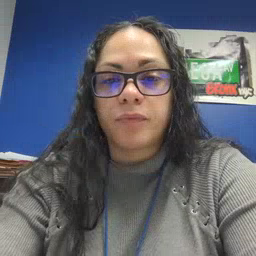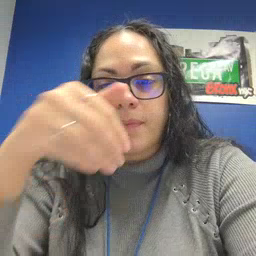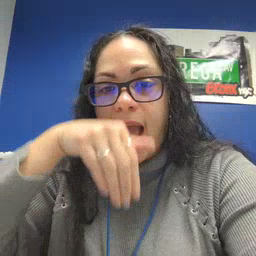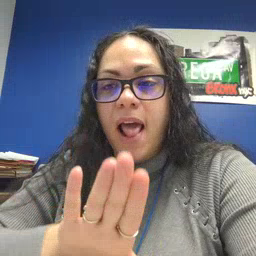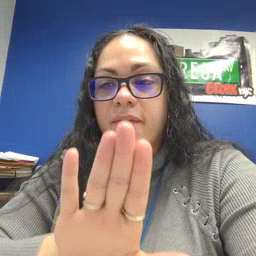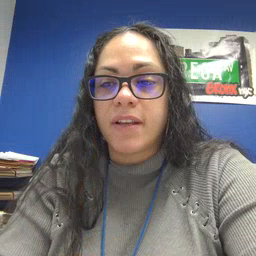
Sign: elephant